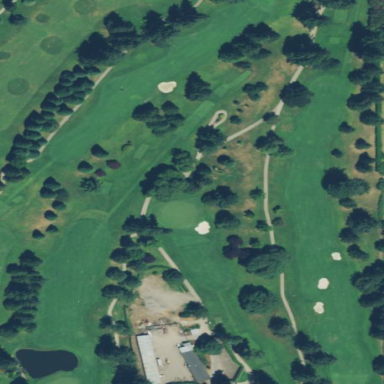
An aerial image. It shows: Scenic golf fairway.